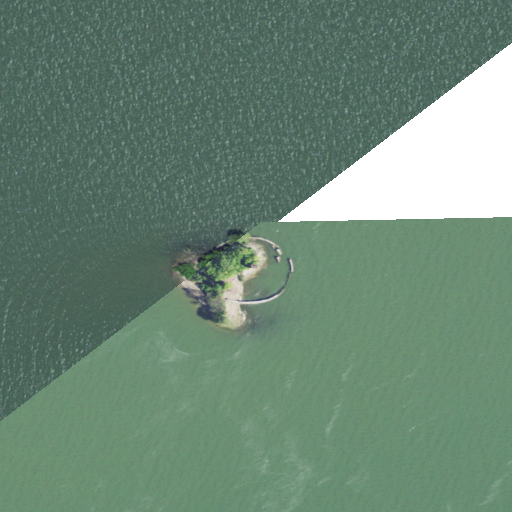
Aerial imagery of island in Ohio named Turtle Island containing only open water